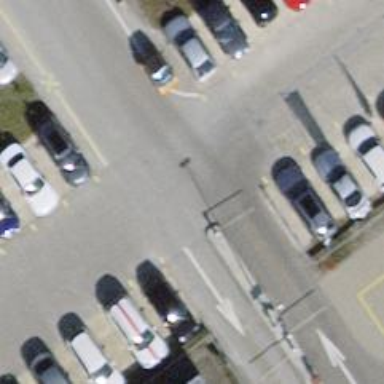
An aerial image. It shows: Asphalt parking aisle road.